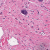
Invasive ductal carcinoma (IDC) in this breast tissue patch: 0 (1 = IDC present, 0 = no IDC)